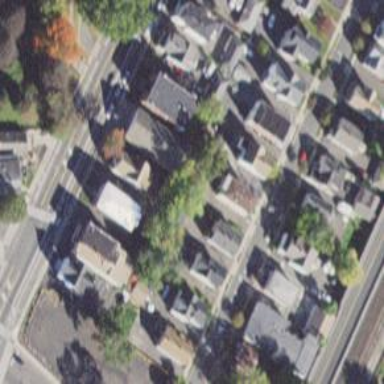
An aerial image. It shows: Neighbourhood with historic district.